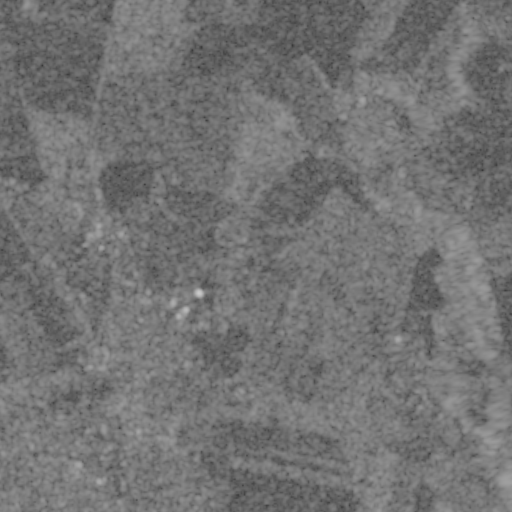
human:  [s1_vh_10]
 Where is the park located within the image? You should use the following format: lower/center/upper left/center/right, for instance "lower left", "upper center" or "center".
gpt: The park is located in the lower left of the image.
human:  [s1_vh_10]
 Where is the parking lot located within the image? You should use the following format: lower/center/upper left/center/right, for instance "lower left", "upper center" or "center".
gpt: The parking lot is located in the lower left of the image.
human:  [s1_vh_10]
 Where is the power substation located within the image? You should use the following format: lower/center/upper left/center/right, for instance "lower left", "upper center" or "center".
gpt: The power substation is located in the center left of the image.
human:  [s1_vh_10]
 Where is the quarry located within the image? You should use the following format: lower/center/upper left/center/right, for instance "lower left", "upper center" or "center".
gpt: The quarry is located in the lower right of the image.
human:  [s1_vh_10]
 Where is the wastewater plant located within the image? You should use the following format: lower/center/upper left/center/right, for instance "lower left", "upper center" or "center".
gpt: The wastewater plant is located in the lower center of the image.
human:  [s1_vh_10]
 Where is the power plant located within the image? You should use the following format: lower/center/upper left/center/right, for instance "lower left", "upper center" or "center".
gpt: There is no power plant in the image.

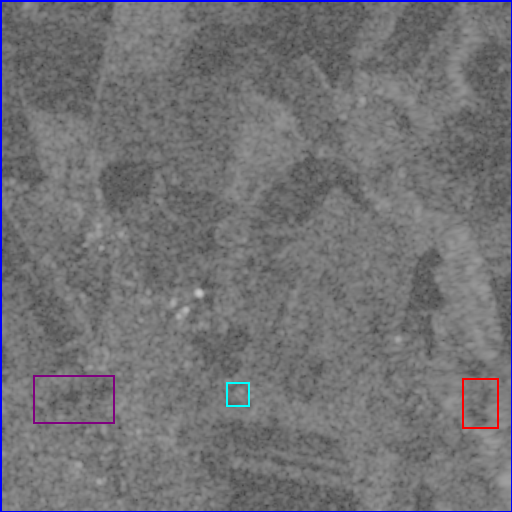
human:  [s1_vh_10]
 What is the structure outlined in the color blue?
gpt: The structure outlined in blue is a crop field.
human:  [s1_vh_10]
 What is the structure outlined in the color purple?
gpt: The structure outlined in purple is a park.
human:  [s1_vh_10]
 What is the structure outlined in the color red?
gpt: The structure outlined in red is a quarry.
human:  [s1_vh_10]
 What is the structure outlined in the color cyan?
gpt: The structure outlined in cyan is a wastewater plant.
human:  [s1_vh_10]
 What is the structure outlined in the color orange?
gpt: There is no orange outline.